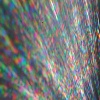
Label: sunburn